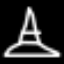
Label: The Eiffel Tower